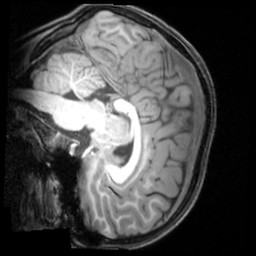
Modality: T1w
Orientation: sagittal
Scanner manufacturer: siemens
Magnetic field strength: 3 T
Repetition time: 1.9 s
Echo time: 0.00397 s